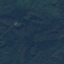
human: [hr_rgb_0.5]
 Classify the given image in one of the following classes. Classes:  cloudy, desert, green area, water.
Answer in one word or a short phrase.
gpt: green area